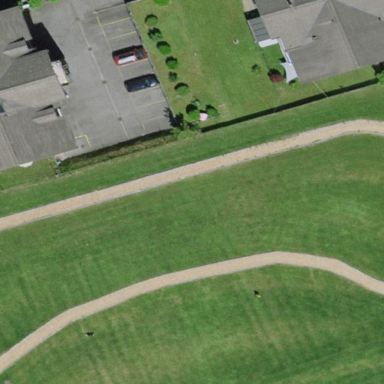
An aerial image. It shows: Track on dirt surface within leisure land area.